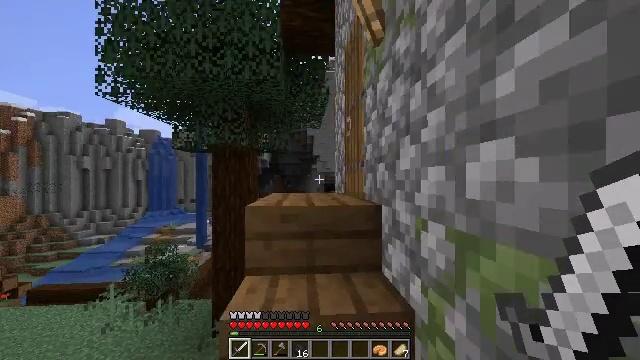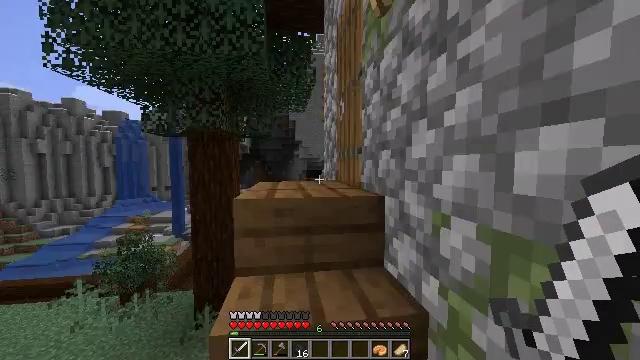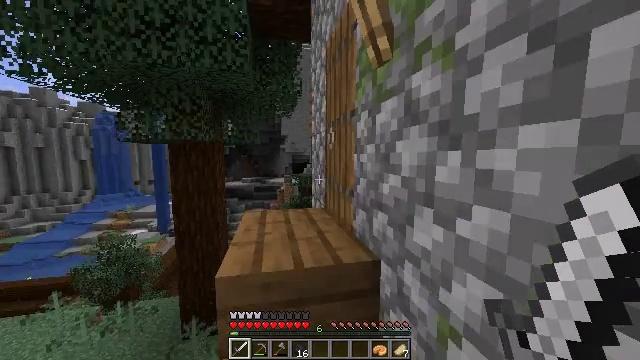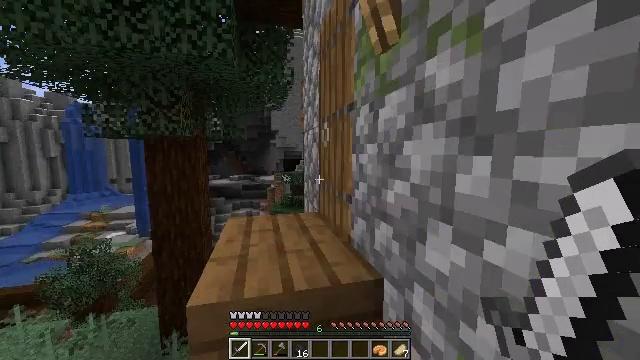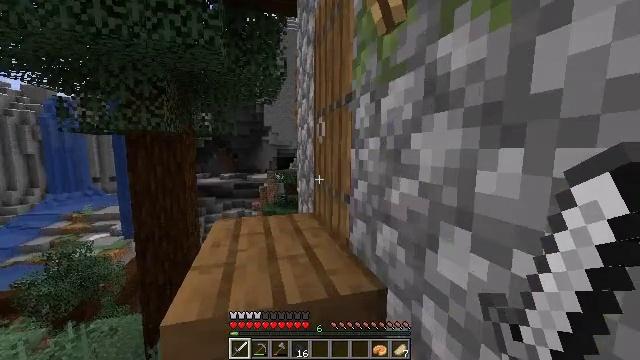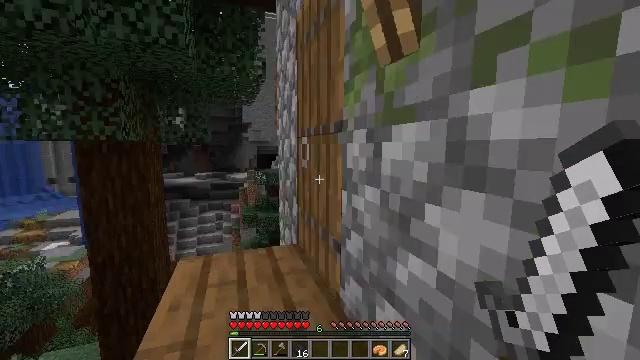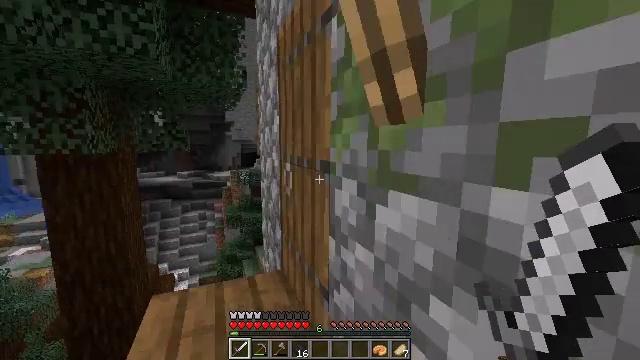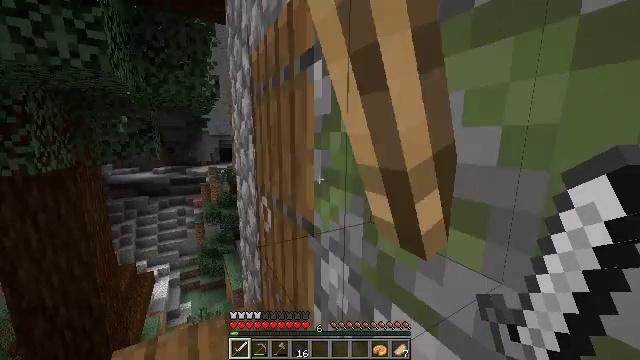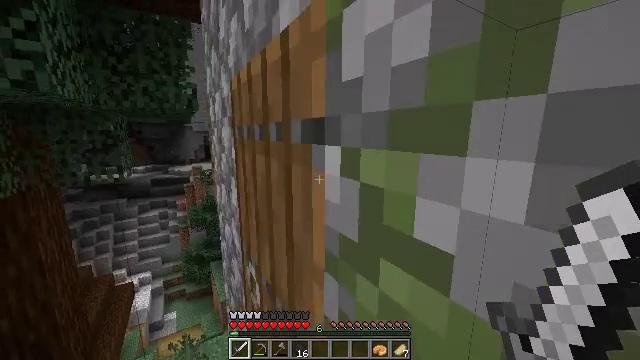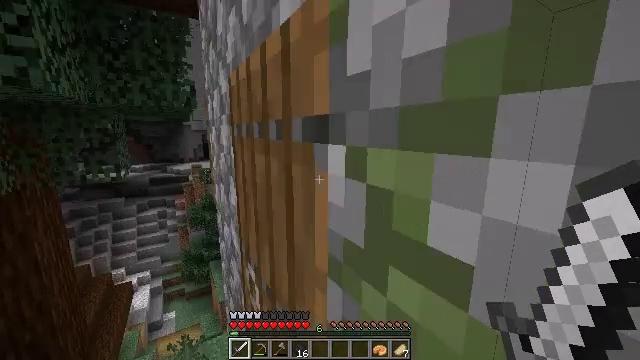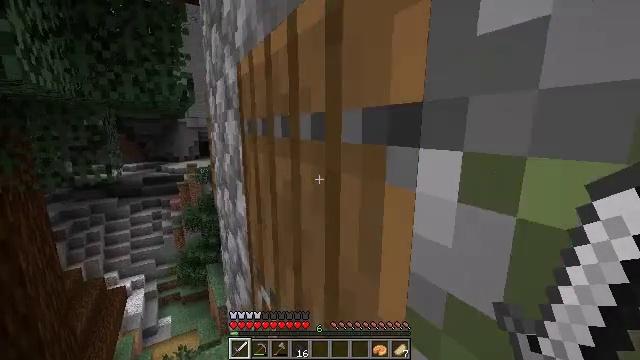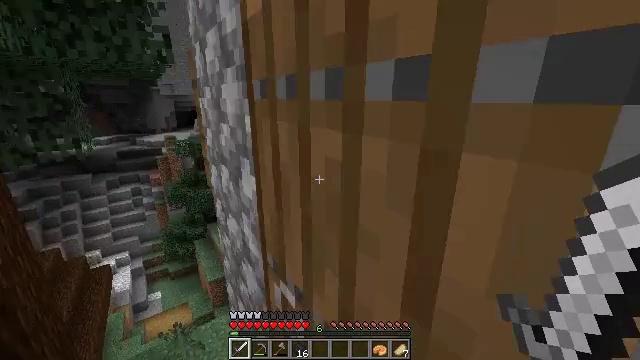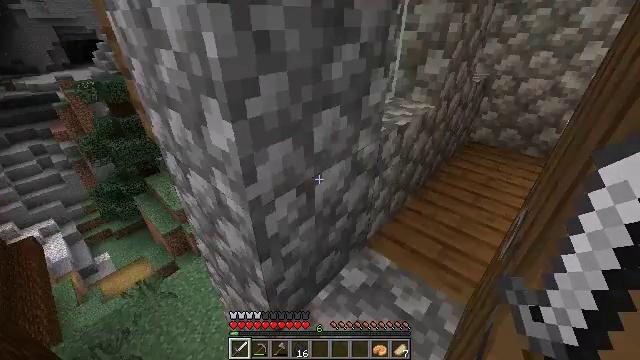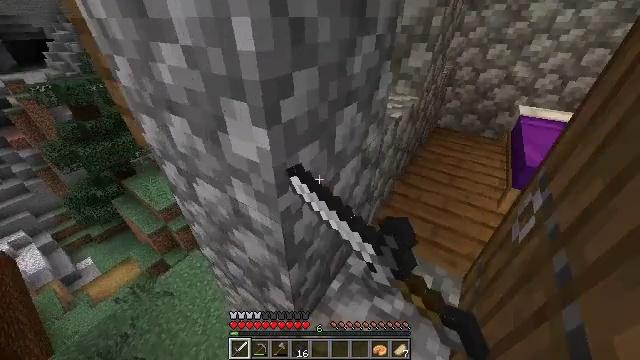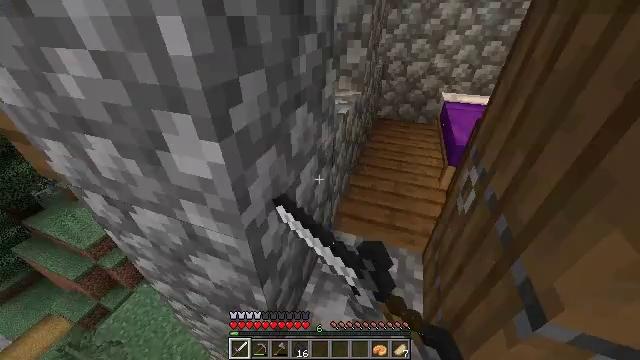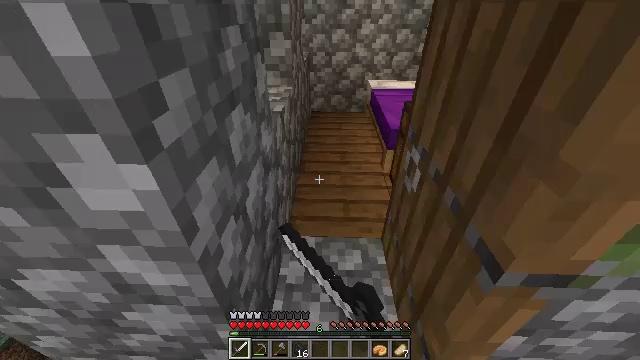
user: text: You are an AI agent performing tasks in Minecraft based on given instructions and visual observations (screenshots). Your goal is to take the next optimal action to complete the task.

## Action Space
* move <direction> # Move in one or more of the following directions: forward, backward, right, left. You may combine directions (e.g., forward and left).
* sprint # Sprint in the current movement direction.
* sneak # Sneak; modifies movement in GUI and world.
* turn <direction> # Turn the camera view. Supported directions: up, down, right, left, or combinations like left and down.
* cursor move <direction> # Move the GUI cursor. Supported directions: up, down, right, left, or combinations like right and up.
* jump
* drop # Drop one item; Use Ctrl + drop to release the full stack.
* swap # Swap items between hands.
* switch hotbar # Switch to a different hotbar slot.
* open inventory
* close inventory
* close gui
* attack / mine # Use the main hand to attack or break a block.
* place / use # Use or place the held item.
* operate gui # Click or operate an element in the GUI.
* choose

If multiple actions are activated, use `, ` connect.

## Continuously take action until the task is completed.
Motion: motion action
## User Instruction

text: Collect spruce leaves for landscaping.
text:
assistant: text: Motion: move forward and move left, sprint, turn right and down
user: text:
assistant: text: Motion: move forward and move left, sprint, turn right and down
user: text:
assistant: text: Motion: move forward, sprint, turn right
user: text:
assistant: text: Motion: move forward, turn right
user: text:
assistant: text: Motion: move forward, turn right
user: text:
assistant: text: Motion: move forward, turn right
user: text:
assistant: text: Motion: move forward, turn right and down
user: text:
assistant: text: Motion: move forward, turn right
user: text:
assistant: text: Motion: move forward
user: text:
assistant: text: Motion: move forward and move left
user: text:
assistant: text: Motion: move forward and move left, turn right and down
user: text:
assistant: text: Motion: move forward and move left, turn right and down, use / place
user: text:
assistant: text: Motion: turn right and down, use / place
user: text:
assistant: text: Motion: turn right, use / place
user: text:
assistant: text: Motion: turn right, use / place
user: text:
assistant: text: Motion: turn right
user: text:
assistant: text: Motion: turn right
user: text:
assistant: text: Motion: no_op
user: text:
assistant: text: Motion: turn up
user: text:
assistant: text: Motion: turn right and up
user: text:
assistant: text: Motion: turn right and up
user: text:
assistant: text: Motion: no_op
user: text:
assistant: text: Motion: move forward and move right, turn left and up
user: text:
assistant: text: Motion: move forward and move right, turn left
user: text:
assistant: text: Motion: move forward
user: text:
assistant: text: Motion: move forward
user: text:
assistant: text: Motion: move forward and move left
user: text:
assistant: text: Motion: move forward and move left, turn left
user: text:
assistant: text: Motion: move forward and move left, turn left and down
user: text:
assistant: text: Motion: move forward and move left, turn right and down